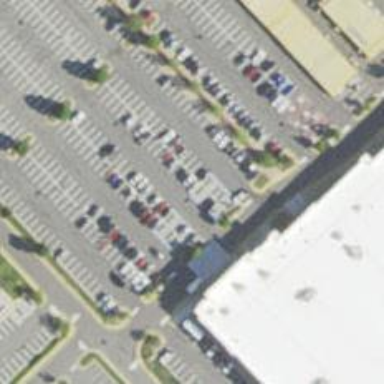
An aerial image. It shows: Parking space.